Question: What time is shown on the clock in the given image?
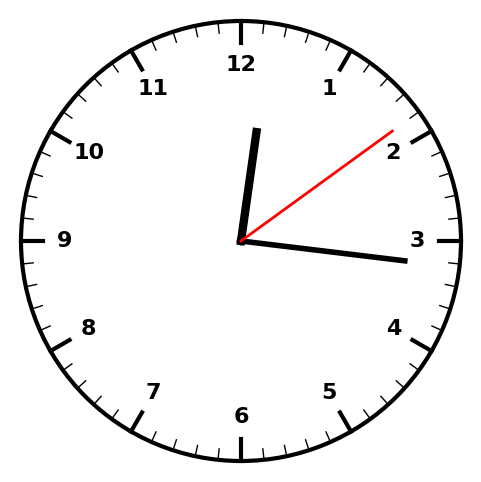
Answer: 12:16:09